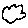
Label: cloud